Aerial crown-view tile of a tropical tree (Barro Colorado Island, Panama), acquired 20240716:
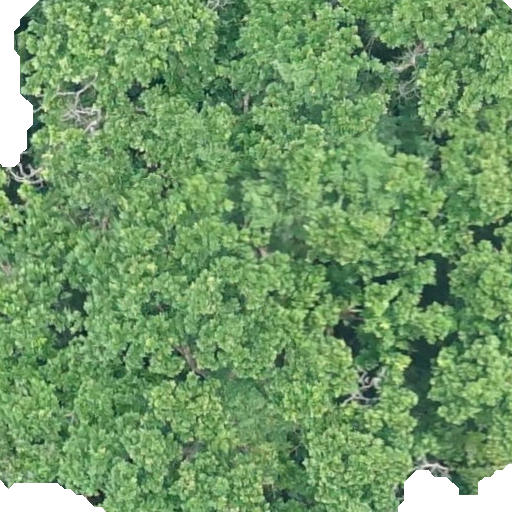
Species: Anacardium excelsum
GBIF accepted scientific name: Anacardium excelsum
Crown area: 522.808 m²